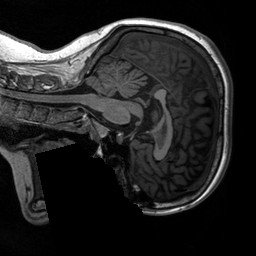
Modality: T1w
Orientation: sagittal
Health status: healthy
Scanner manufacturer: siemens
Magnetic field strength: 3 T
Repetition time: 2.3 s
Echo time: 0.00207 s